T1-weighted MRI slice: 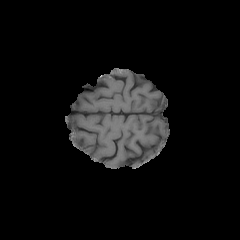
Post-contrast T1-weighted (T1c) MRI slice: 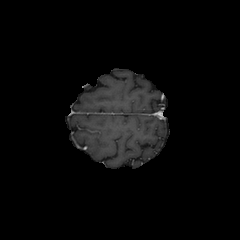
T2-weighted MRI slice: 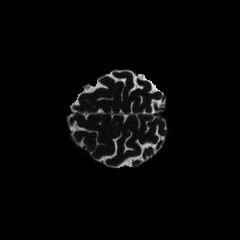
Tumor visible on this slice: no